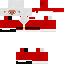
A male human skin with medium skin, wearing brown long hair dressed in a red suit and red pants, featuring a closed mouth.